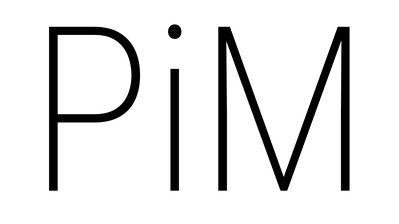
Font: Roboto_Condensed_ExtraLight